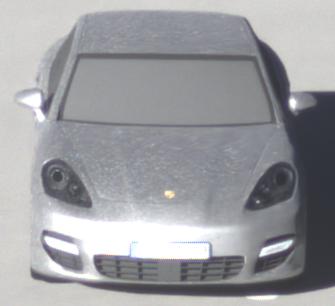
Make: Porsche
Model: Panamera
Detailed model: Panamera (970)
Model produced from: 2010/05
Model produced until: 2013/04
Doors: 5
Color: white
Road condition: dry road
Daytime: morning or afternoon
Contrast: high contrast